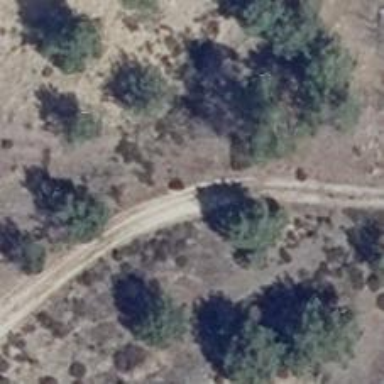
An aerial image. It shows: Sandy track road with grade 4 track type.